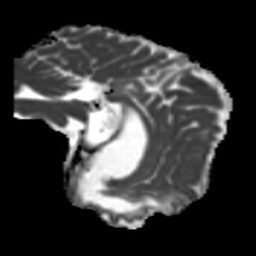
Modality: MD
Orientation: sagittal
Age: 37
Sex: female
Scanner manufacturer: siemens
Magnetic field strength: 3 T
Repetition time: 5.25 s
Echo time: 0.08 s